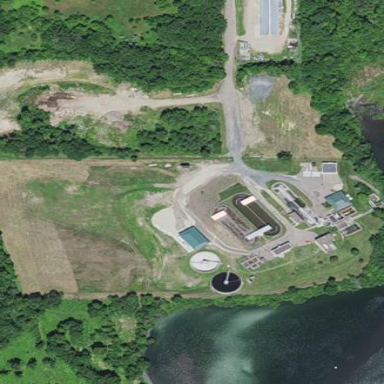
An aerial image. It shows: Industrial area with man-made wastewater plant.